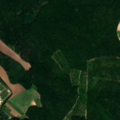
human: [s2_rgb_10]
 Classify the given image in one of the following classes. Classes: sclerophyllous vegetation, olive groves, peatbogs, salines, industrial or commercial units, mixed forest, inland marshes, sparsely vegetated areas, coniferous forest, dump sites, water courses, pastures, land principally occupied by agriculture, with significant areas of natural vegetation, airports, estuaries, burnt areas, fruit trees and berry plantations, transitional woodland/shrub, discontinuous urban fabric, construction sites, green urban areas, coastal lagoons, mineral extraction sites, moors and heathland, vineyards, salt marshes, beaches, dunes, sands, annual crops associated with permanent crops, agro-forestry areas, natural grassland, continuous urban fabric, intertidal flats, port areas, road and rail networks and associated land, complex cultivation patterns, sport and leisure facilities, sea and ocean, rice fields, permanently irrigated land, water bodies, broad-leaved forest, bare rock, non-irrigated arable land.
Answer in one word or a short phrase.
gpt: discontinuous urban fabric, non-irrigated arable land, broad-leaved forest